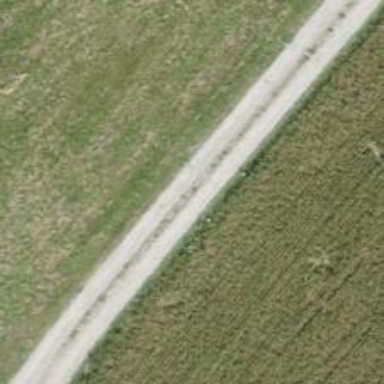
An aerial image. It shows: Track with compacted grade2 surface.